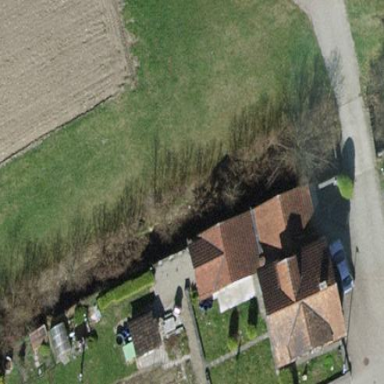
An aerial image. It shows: Detached building.